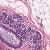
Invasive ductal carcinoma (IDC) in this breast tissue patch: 0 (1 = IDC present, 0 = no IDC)